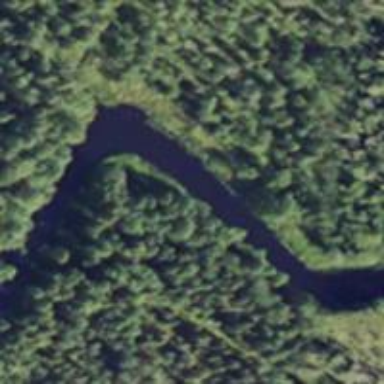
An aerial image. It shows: Beautiful view of river.